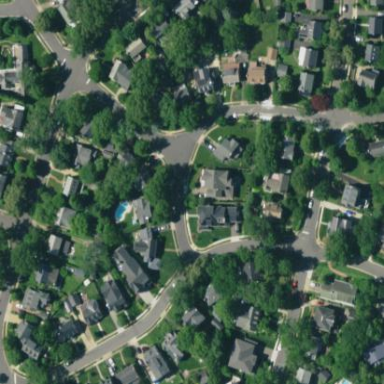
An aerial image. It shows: Sidewalk.